Field crop: tomato
Growth stage: 2
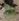
Species: solanum